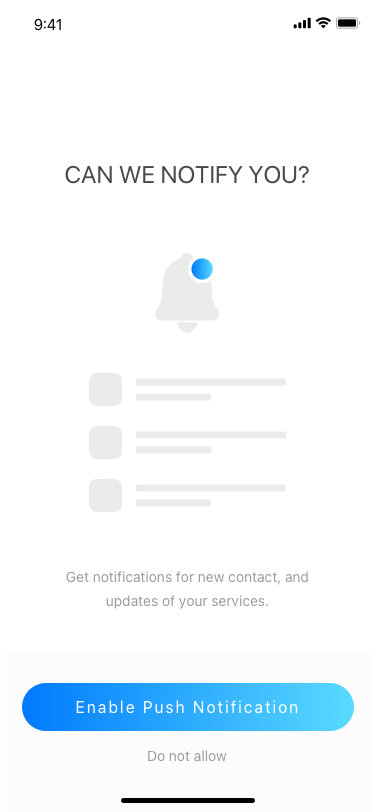
Text in this UI design:
Do not allow
Get notifications for new contact, and updates of your services.
CAN WE NOTIFY YOU?